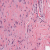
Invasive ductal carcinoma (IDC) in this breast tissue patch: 0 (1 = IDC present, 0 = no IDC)